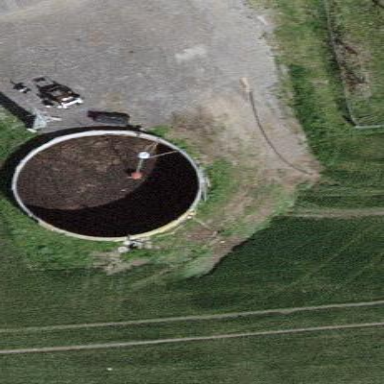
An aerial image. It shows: Storage tank that is man-made.